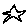
Label: star